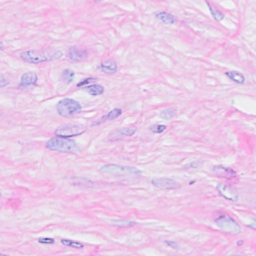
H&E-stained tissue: Breast